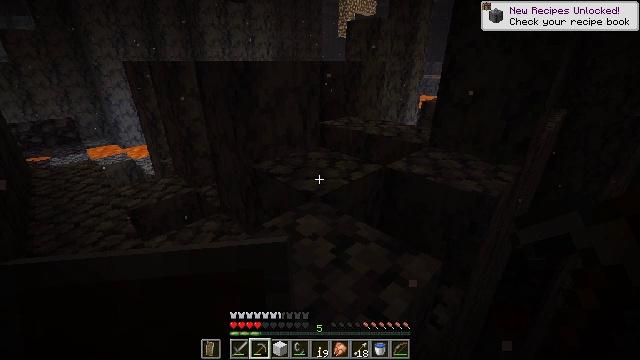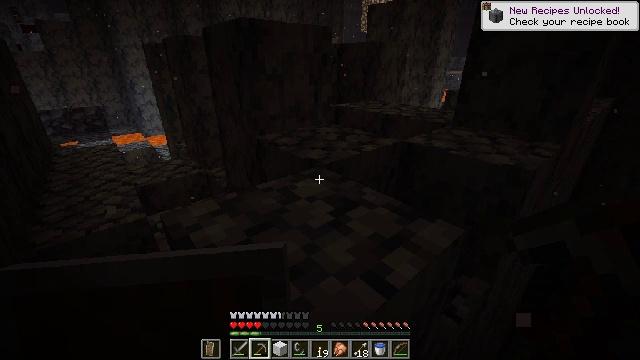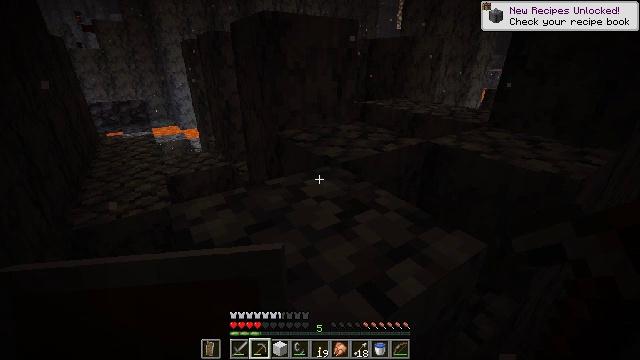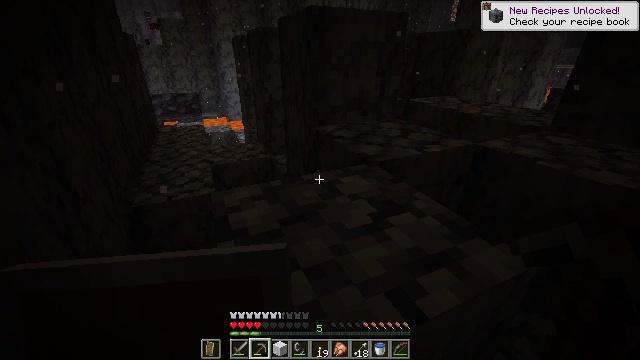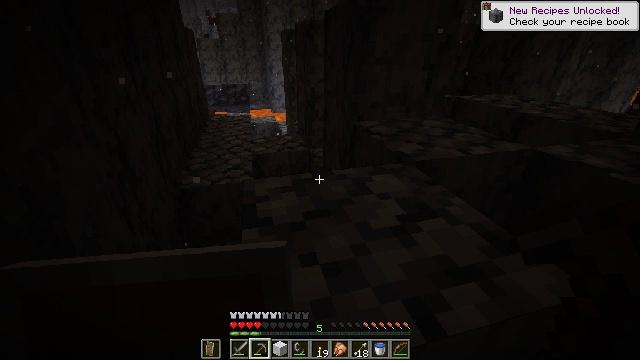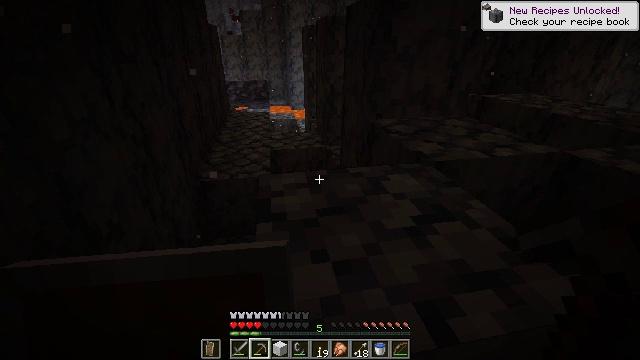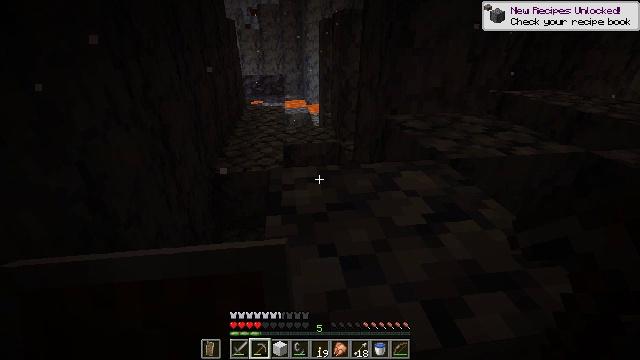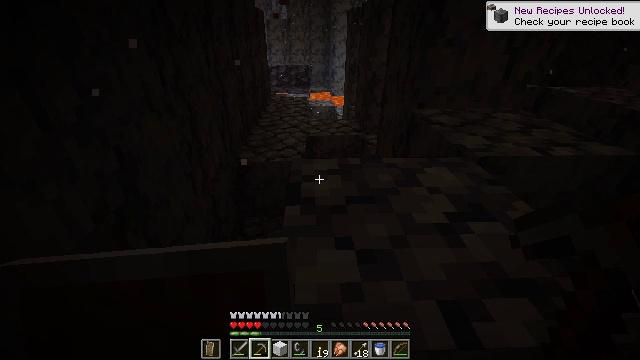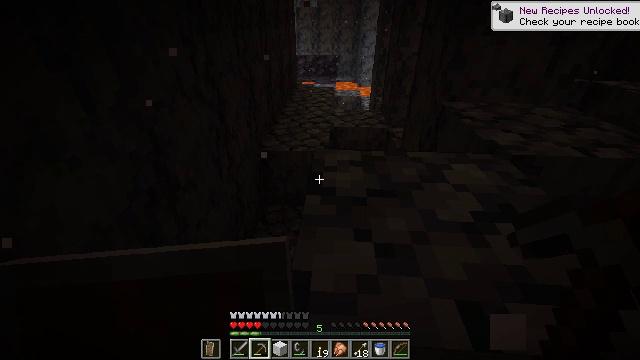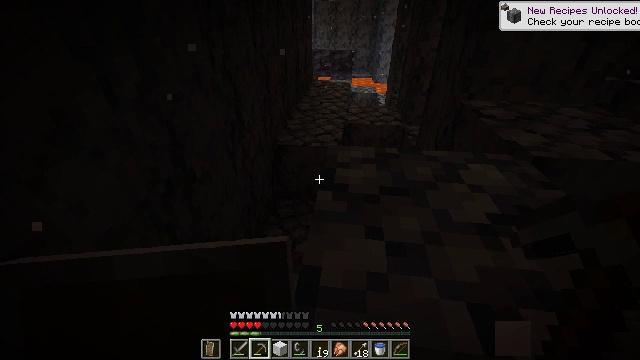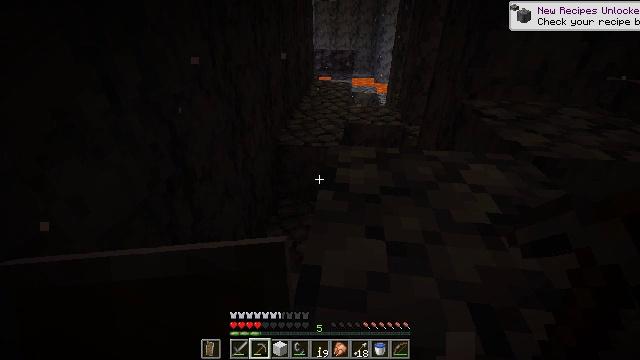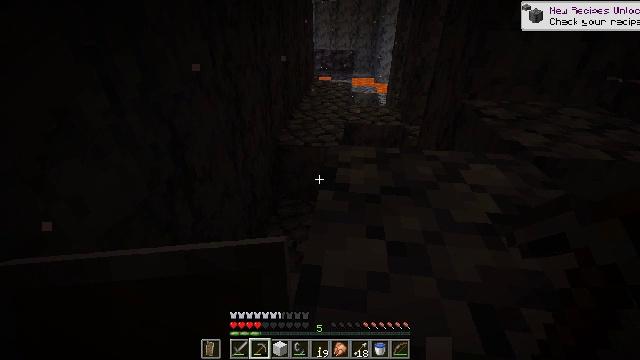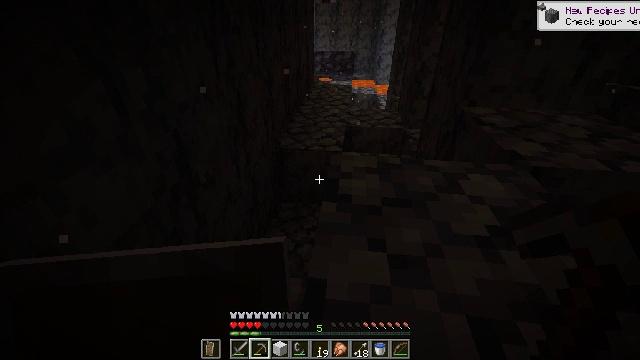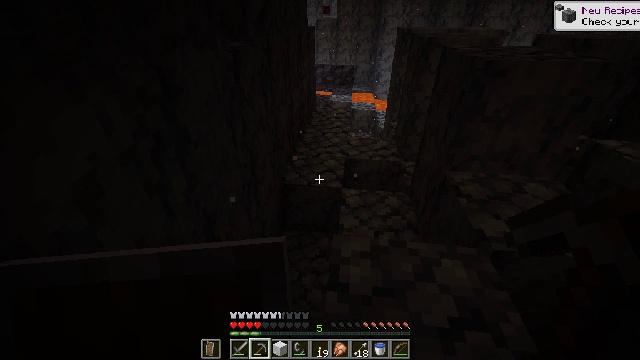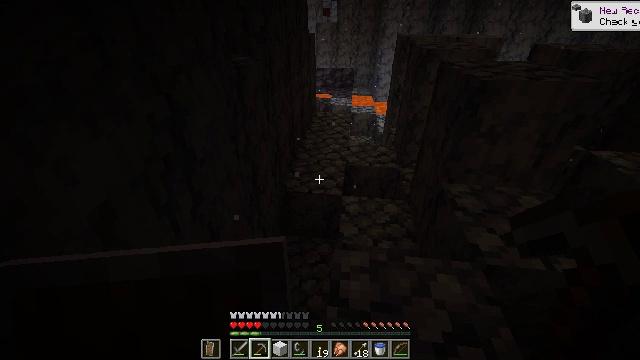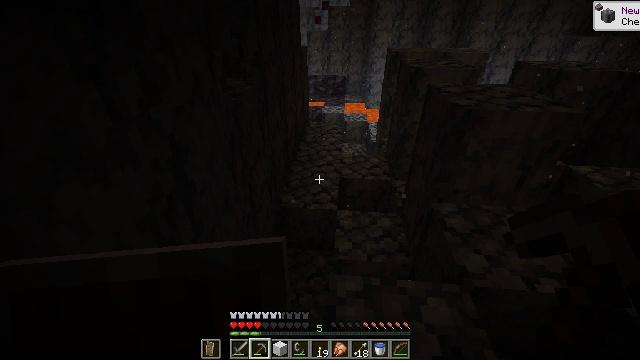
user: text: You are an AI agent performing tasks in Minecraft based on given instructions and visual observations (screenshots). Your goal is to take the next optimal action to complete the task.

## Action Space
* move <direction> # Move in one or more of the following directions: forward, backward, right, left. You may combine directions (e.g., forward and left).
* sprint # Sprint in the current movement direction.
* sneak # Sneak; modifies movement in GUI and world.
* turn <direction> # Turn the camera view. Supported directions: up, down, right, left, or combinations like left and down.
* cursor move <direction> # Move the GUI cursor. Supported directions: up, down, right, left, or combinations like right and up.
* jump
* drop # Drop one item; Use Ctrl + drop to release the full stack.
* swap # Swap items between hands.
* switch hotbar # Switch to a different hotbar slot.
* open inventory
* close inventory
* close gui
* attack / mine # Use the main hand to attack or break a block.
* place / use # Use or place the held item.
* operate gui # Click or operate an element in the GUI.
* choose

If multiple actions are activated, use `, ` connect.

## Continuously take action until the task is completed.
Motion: motion action
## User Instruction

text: Use a pickaxe to mine basalt.
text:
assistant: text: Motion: move forward, turn left
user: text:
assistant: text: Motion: turn left
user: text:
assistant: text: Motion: turn left
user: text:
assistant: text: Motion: turn left and down
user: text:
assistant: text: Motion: turn left
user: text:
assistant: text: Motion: turn left and down
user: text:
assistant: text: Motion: turn left and down
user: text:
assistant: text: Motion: turn left and down
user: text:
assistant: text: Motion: turn left
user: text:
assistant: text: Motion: no_op
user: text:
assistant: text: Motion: move forward
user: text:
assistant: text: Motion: move forward, jump
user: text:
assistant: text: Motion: move forward, jump
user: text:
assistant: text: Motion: move forward, jump
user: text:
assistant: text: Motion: move forward, turn right, jump
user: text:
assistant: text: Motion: turn right
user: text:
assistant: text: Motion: turn right
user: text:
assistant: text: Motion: turn right
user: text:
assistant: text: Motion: turn right
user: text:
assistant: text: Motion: turn right
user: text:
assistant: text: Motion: move forward, turn right
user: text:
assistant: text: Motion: move forward, turn right
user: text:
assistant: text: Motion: move forward, turn right
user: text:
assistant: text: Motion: move forward
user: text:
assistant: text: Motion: move forward, turn right
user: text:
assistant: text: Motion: move forward, turn right
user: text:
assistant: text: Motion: move forward, turn right
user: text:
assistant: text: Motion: move forward, turn right
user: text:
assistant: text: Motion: move forward, jump
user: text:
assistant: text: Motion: move forward, jump